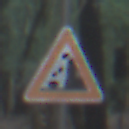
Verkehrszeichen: SteinschlagRechts
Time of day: SunriseSunset
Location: Outdoor (Nature)
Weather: NotSpecified
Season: Autumn
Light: Natural